如图，在四棱柱$ABCD-A_1B_1C_1D_1$中，$AA_1\perp$平面$ABCD$，$AB\perp AD,AB\parallel DC$，
$AB=AA_1=2,AD=DC=1$．$M,N$分别为$DD_1,B_1C_1$的中点，

\noindent (1) 求证：$D_1N\parallel$平面$CB_1M$；
\noindent (2) 求平面$CB_1M$与平面$BB_1C_1C$夹角余弦值；
\noindent (3) 求点$B$到平面$CB_1M$的距离．

\vspace{0.2cm}
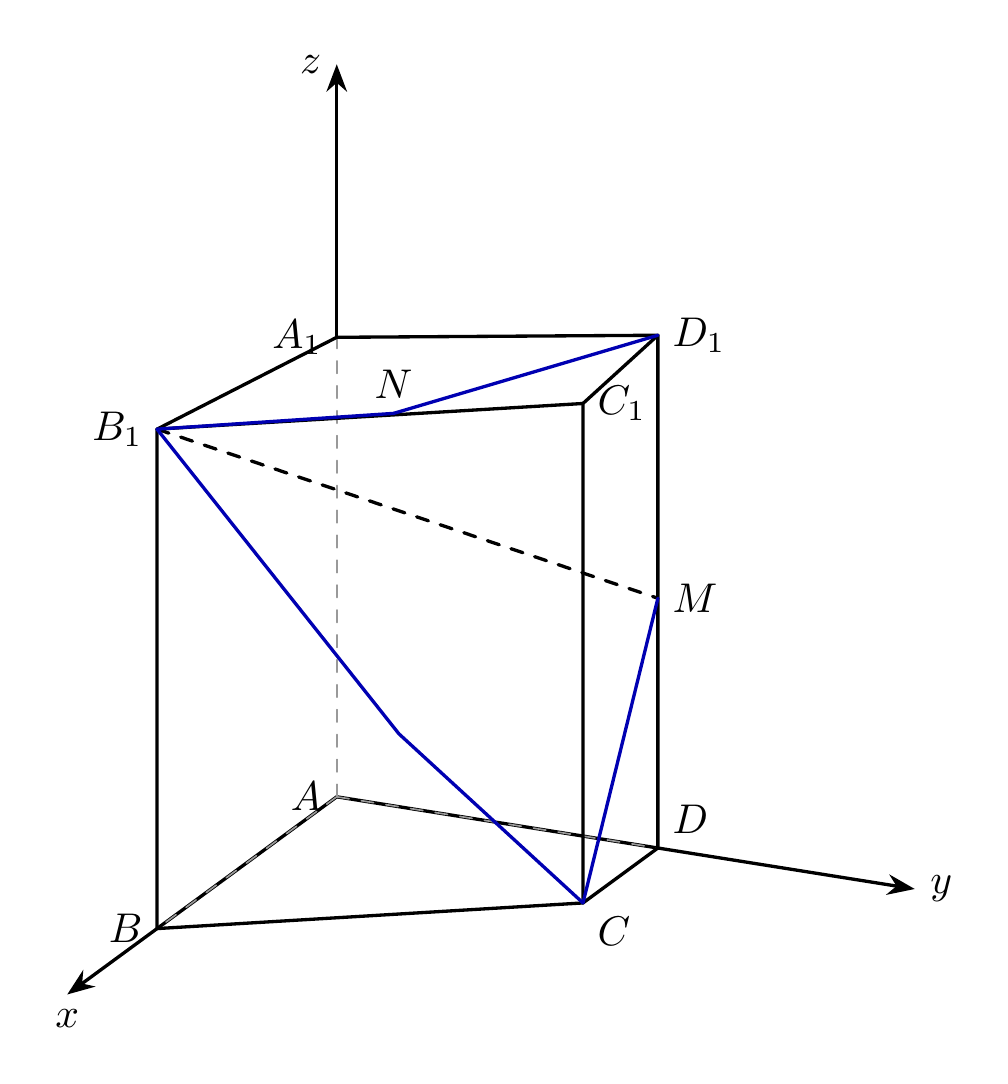
【解答】

\noindent \textbf{【解】(1)} 取$CB_1$中点$P$，连接$NP$，$MP$，
由$N$是$B_1C_1$的中点，故$NP\parallel CC_1$，且$NP=\dfrac{1}{2}CC_1$，
由$M$是$DD_1$的中点，故$D_1M=\dfrac{1}{2}DD_1=\dfrac{1}{2}CC_1$，且$D_1M\parallel CC_1$，
则有$D_1M\parallel NP$、$D_1M = NP$，
故四边形$D_1MPN$是平行四边形，故$D_1N\parallel MP$，
又$MP\subset$平面$CB_1M$，$D_1N\not\subset$平面$CB_1M$，
故$D_1N\parallel$平面$CB_1M$；

\noindent (2) 以$A$为原点建立如图所示空间直角坐标系，

有$A(0,0,0)$、$B(2,0,0)$、$B_1(2,0,2)$、$M(0,1,1)$、$C(1,1,0)$、$C_1(1,1,2)$，
则有$\overrightarrow{CB_1}=(1,-1,2)$、$\overrightarrow{CM}=(-1,0,1)$、$\overrightarrow{BB_1}=(0,0,2)$，

设平面$CB_1M$与平面$BB_1C_1C$的法向量分别为$\boldsymbol{m}=(x_1,y_1,z_1)$、$\boldsymbol{n}=(x_2,y_2,z_2)$，
则有
$$
\begin{cases}
\boldsymbol{m}\cdot\overrightarrow{CB_1}=x_1-y_1+2z_1=0\\
\boldsymbol{m}\cdot\overrightarrow{CM}=-x_1+z_1=0
\end{cases},\quad
\begin{cases}
\boldsymbol{n}\cdot\overrightarrow{CB_1}=x_2-y_2+2z_2=0\\
\boldsymbol{n}\cdot\overrightarrow{BB_1}=2z_2=0
\end{cases}
$$
分别取$x_1=x_2=1$，则有$y_1=3$、$z_1=1$、$y_2=1$，$z_2=0$，
即$\boldsymbol{m}=(1,3,1)$、$\boldsymbol{n}=(1,1,0)$，

则
$$
\cos\langle\boldsymbol{m},\boldsymbol{n}\rangle=\dfrac{\boldsymbol{m}\cdot\boldsymbol{n}}{|\boldsymbol{m}|\cdot|\boldsymbol{n}|}=\dfrac{1+3}{\sqrt{1+9+1}\cdot\sqrt{1+1}}=\dfrac{2\sqrt{22}}{11},
$$
故平面$CB_1M$与平面$BB_1C_1C$的夹角余弦值为$\boldsymbol{\dfrac{2\sqrt{22}}{11}}$；

\noindent (3) 由$\overrightarrow{BB_1}=(0,0,2)$，平面$CB_1M$的法向量为$\boldsymbol{m}=(1,3,1)$，
则有
$$
\dfrac{|\overrightarrow{BB_1}\cdot\boldsymbol{m}|}{|\boldsymbol{m}|}=\dfrac{2}{\sqrt{1+9+1}}=\dfrac{2\sqrt{11}}{11},
$$
即点$B$到平面$CB_1M$的距离为$\boldsymbol{\dfrac{2\sqrt{11}}{11}}$．

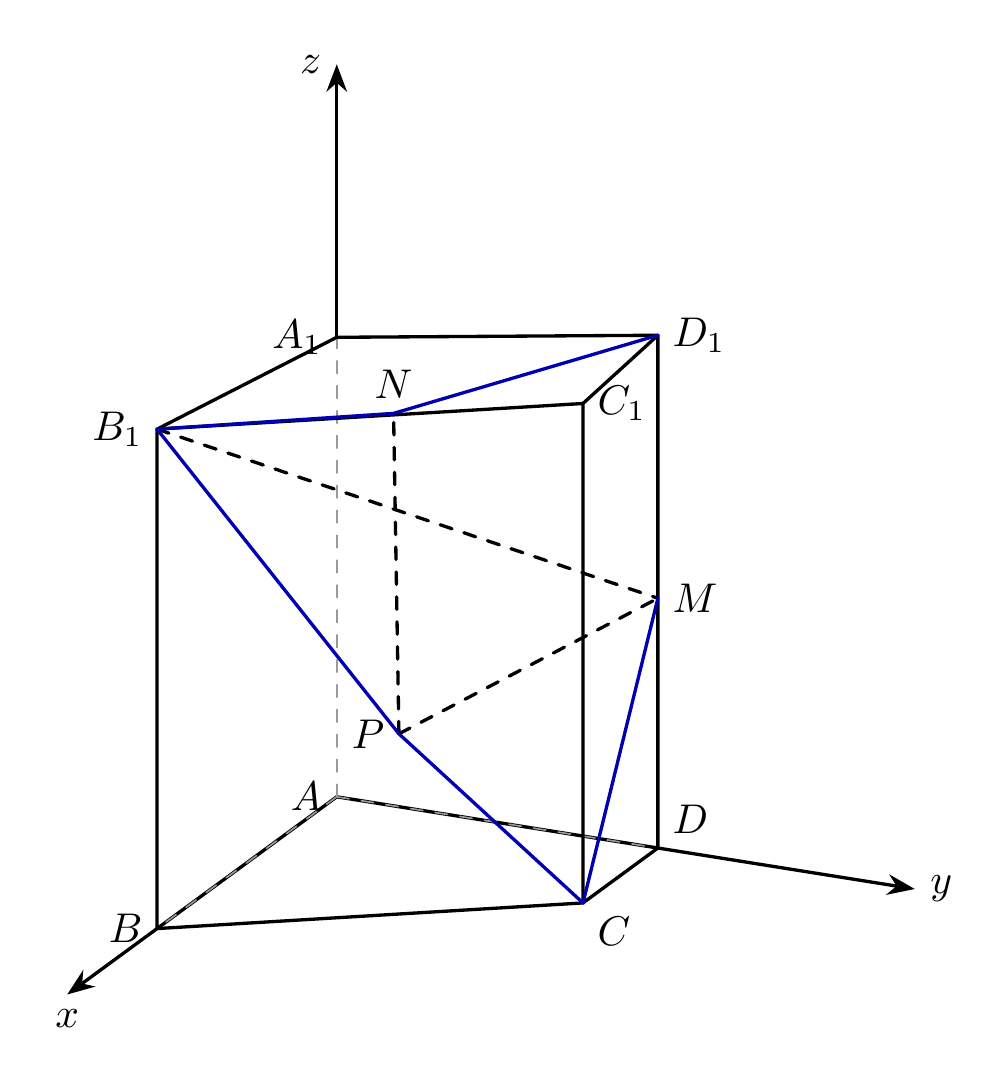